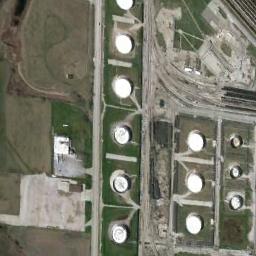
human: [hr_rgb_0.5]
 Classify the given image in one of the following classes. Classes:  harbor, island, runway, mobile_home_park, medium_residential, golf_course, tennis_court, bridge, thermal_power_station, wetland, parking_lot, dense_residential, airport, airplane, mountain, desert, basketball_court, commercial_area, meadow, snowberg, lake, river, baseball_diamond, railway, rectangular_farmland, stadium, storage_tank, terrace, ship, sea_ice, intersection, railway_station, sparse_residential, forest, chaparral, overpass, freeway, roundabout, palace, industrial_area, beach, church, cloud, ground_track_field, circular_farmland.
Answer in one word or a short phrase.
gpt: storage_tank